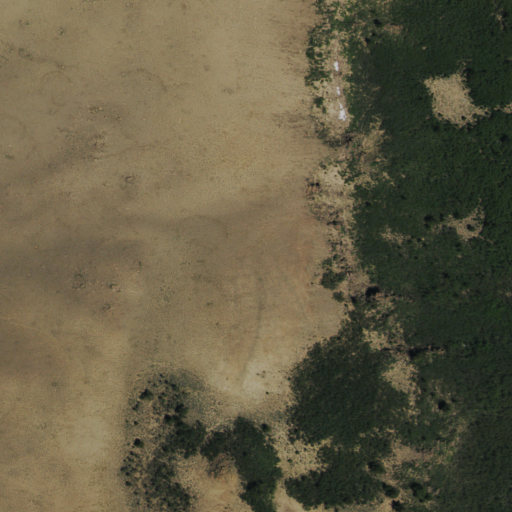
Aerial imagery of gap in Nevada named Danville Pass containing shrub and deciduous forest